九年级 · 算术
《九章算术》中卷九勾股篇记载：今有圆材埋于壁中，不知大小. 以锯锯之，深一寸, 锯道长一尺. 问径几何? 转化为数学语言: 如图, $O D$ 为 $\odot O$ 的半径, 弦 $A B \perp O D$,垂足为 $C, C D=1$ 寸, $A B=1$ 尺 $(1$ 尺 $=10$ 寸 $)$, 则此圆材的直径长是 $\qquad$寸.

（第 16 题）

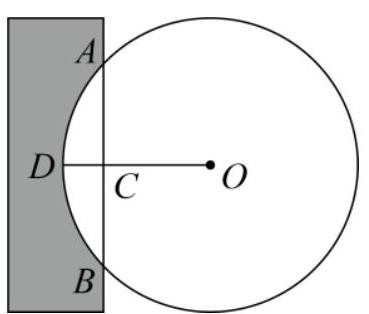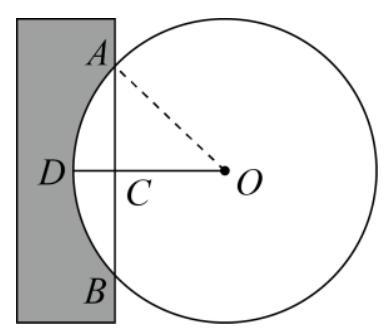
答案:  26

解析: 连接 $A O$, 依题意, 得出 $A C=5$, 设半径为 $r$, 则 $A O=r$, 在 $\mathrm{Rt} \triangle A O C$ 中, $A O^{2}=A C^{2}+C O^{2}$, 解方程即可求解.
【详解】解: 如图所示, 连接 $A O$,

$\because C D=1, A B=10, A B \perp O D, O D$ 为 $\odot O$ 的半径,

$\therefore A C=5$,

设半径为 $r$, 则 $A O=r$,

在 Rt $\triangle A O C$ 中, $A O^{2}=A C^{2}+C O^{2}$,

$\therefore r^{2}=5^{2}+(r-1)^{2}$,

解得: $r=13$,

$\therefore$ 直径为 26 ,

故答案为: 26 .

【点睛】本题考查了垂径定理的应用, 勾股定理, 掌握垂径定理是解题的关键.